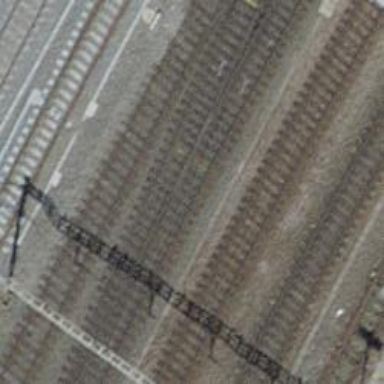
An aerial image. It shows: Single railway track with electrification through contact line.